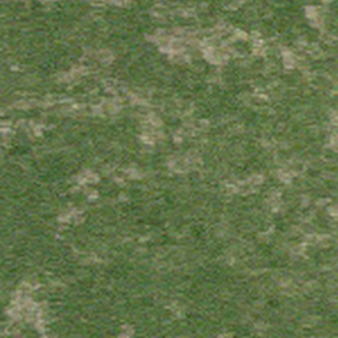
Label: other